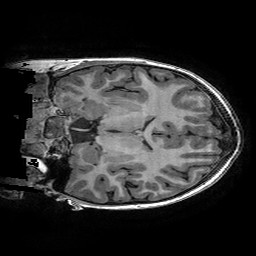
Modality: T1w
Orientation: coronal
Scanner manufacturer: ge
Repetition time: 0.008096 s
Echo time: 0.00318 s